Question: I am trying to validate null values in a column and i have to update another column based on this validation. My request is,
1. Say i have Column 'Type' , if column 'Type' has some value in DB means i have to display tick mark in "Valid" column in CGridView. (Valid column is psuedo column)
2. Column 'Type' has null values means i have to display untick mark in "valid" column.
Please provide any idea over this.

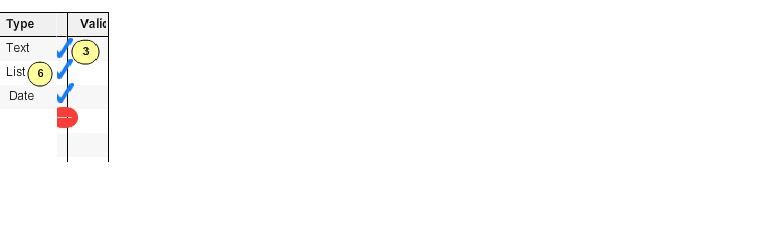
Answer: Add New Column in Gridview with
'''
array('name' => 'Status',
'value' => '!empty($data->type) ? "<img />" : "<img tag/>"',
'type' => 'raw'),
'''
you can put your image tag with src in this.